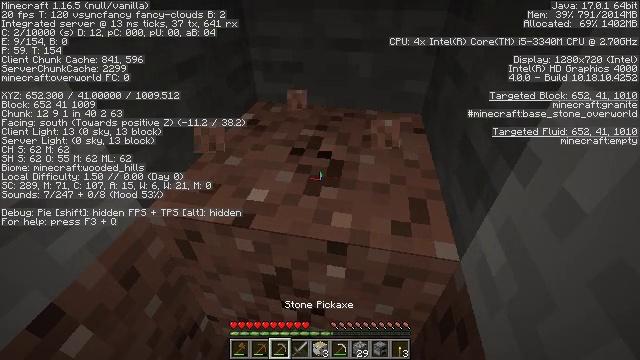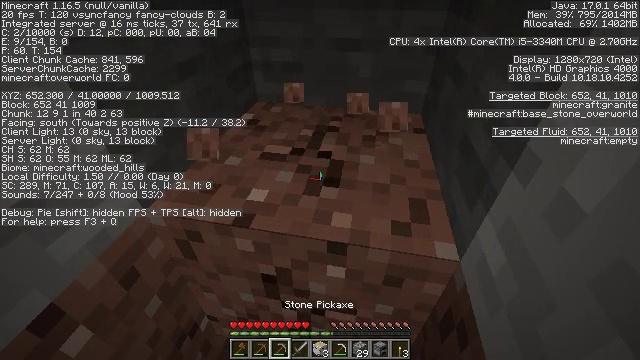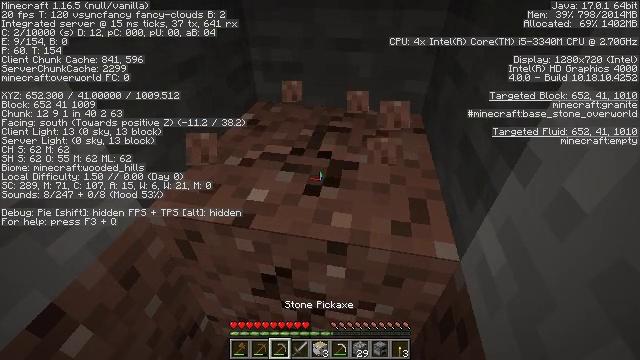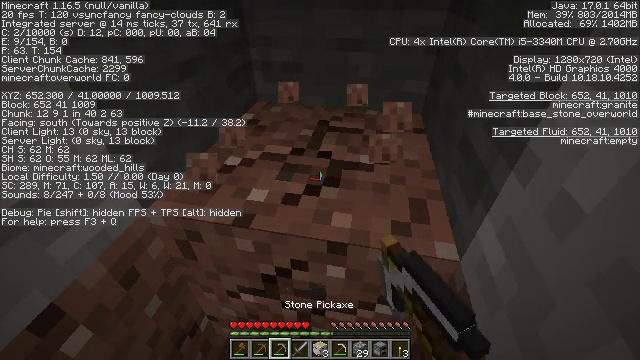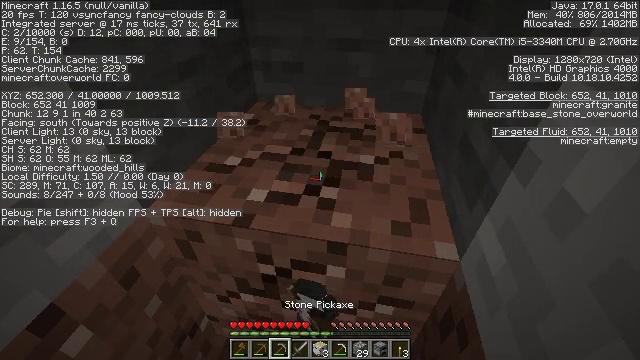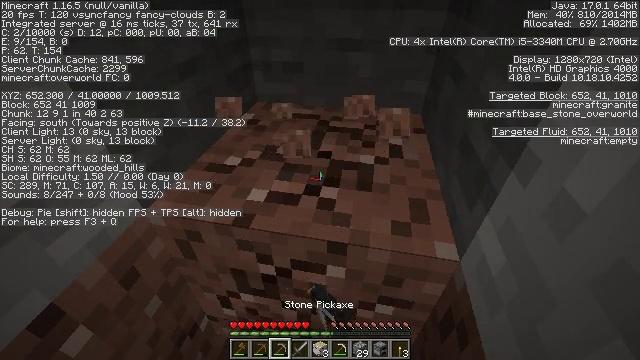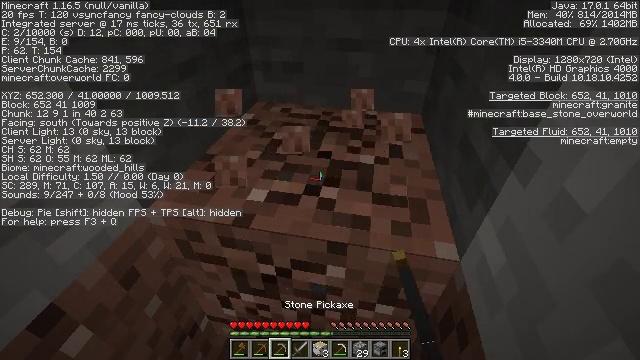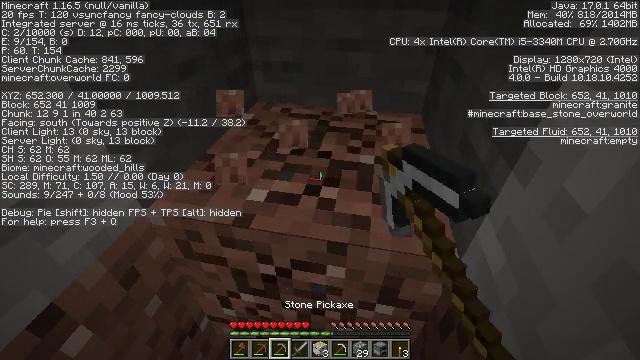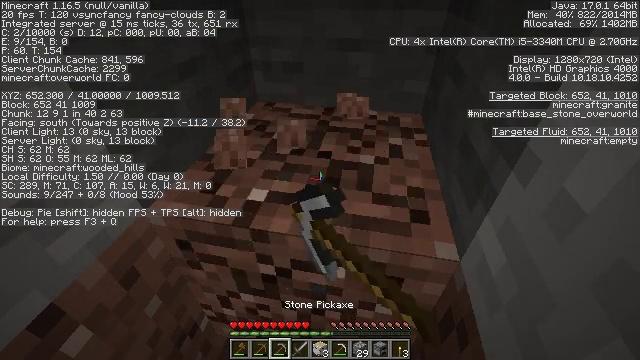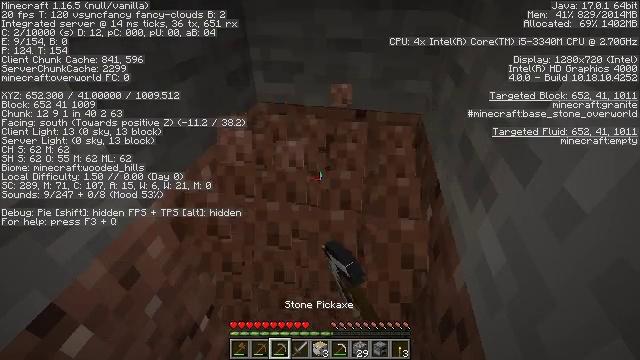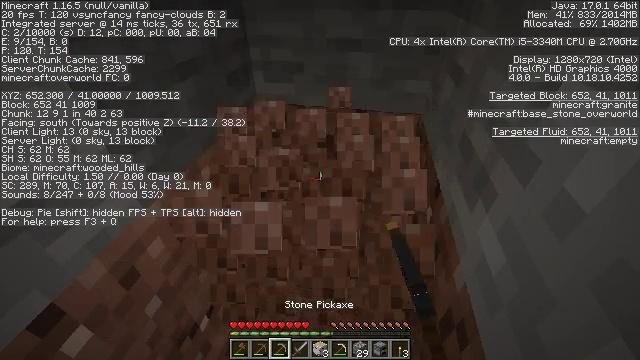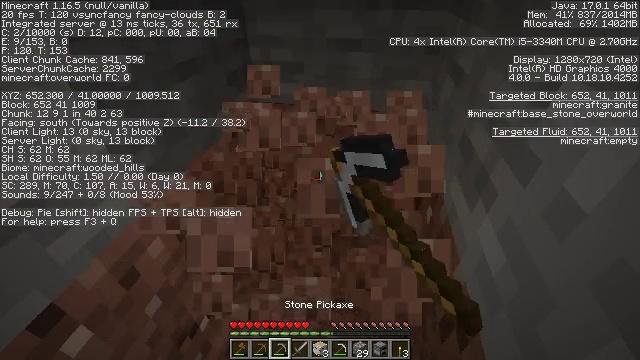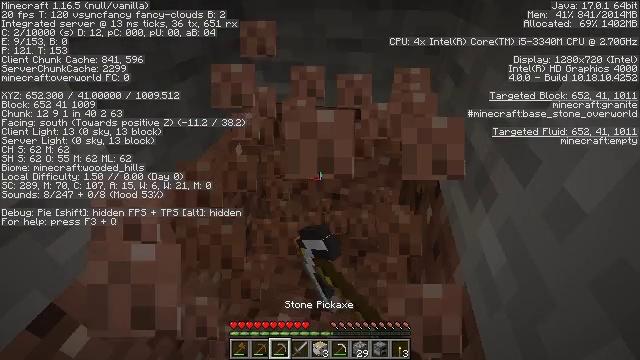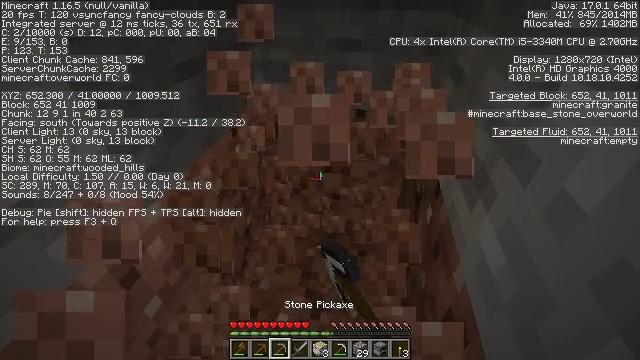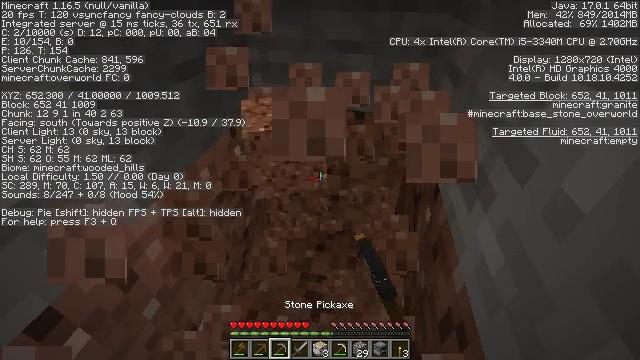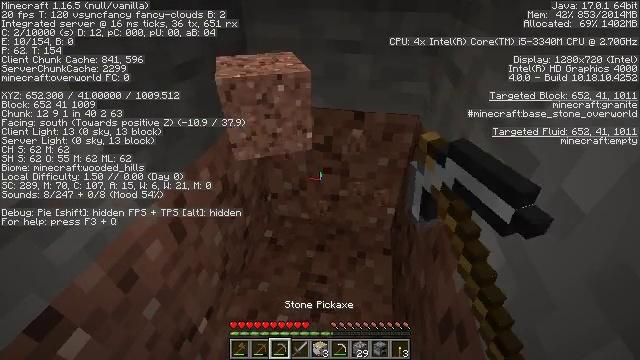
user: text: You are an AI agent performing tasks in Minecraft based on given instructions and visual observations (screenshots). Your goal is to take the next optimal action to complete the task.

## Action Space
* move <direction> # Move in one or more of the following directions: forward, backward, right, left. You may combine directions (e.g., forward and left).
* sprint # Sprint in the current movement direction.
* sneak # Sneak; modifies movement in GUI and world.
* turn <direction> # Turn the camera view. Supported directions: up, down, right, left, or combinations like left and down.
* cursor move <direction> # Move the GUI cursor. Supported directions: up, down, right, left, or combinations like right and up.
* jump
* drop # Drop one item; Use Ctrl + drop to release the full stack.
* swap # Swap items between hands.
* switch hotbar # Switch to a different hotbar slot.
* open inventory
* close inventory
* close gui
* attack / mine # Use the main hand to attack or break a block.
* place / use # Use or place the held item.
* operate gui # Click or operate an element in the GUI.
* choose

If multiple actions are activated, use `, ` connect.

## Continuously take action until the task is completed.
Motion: motion action
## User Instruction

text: Collect granite for building materials.
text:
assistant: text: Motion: attack / mine
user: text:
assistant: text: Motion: attack / mine
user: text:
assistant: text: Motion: attack / mine
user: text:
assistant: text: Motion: attack / mine
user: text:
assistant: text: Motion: attack / mine
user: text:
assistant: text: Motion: attack / mine
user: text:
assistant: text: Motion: attack / mine
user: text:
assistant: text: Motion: attack / mine
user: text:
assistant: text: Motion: attack / mine
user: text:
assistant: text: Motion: attack / mine
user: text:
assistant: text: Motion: attack / mine
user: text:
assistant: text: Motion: attack / mine
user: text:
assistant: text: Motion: attack / mine
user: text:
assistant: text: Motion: attack / mine
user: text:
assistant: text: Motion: attack / mine
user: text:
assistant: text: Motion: attack / mine
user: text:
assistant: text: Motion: attack / mine
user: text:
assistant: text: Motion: attack / mine
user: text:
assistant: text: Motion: attack / mine
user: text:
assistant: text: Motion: attack / mine
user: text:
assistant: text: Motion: attack / mine
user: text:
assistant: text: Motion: attack / mine
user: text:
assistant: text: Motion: move forward, attack / mine
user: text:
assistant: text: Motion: move forward, attack / mine
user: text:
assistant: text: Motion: move forward, attack / mine
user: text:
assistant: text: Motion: attack / mine
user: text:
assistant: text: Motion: attack / mine
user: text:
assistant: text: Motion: attack / mine
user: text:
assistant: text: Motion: attack / mine
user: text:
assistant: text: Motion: attack / mine